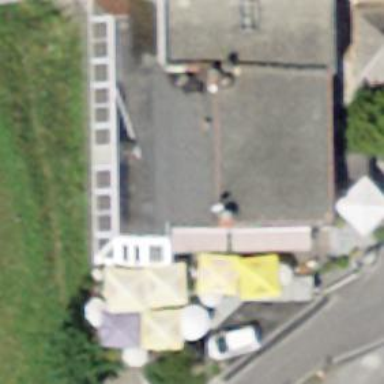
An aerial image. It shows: Restaurant.